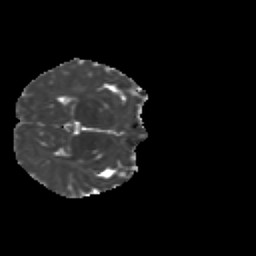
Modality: MD
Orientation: axial
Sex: male
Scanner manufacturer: siemens
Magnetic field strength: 3 T
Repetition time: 5 s
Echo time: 0.071 s